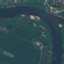
Land use / land cover: River